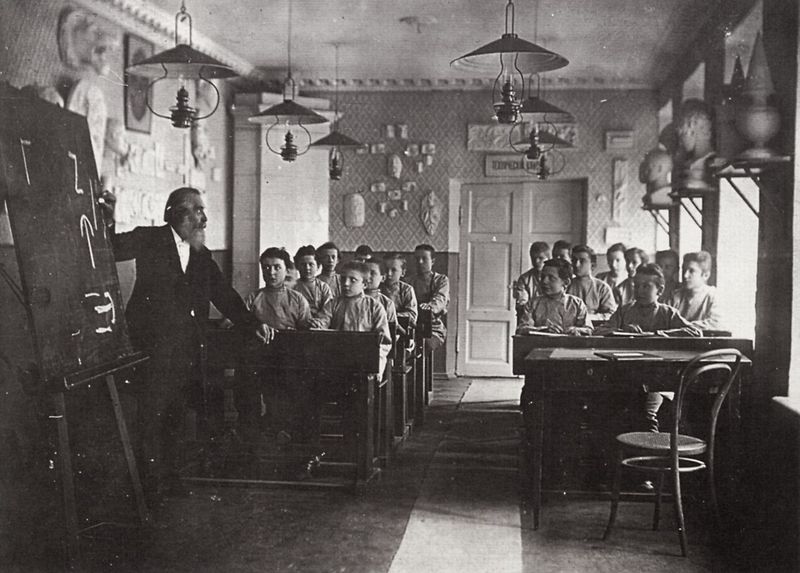
Titel: Unterricht in einer Druckerschule.
Künstler: Russischer Photograph
Standort: Moskau
Institution: Öffentliche Bibliothek M.E. Saltykov-Scedrin
Schlagwörter: dunkel, mann, schatten, weiß, menschen, mädchen, sitzen, fenster, grau, hell, holz, kreide, köpfe, lampe, lampen, laternen, licht, männer, raum, schwarz, stuhl, tür, zimmer, teppich, alt, bart, gesichter, jung, wand, mensch, stehen, vollbart, sonne, boden, decke, kamin, kinder, ofen, bilder, schrank, lehrer, schule, unterricht, jungen, tag, bank, tafel, tapete, kerzen, läufer, zeigen, foto, fotografie, photographie, wände, gang, schwarz weiss, uniform, bänke, pult, photo, reihen, ecken, fries, thonet, aufmerksam, löwe, schüler, lernen, kassettentür, büsten, reliefs, fotographie, pfeil, graus, klasse, schulklasse, nischen, schrnak, mathematik, klassenzimmer, holzbänke, eintrag, mathe, stunde, fensternischen, lbart, lehrkraft, läufer7, petroleumlampen, petroliumlampe, pulte, schulbank, schulbänke, schulzimmer, thonetstuhl